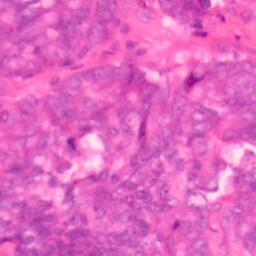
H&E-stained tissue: Colon